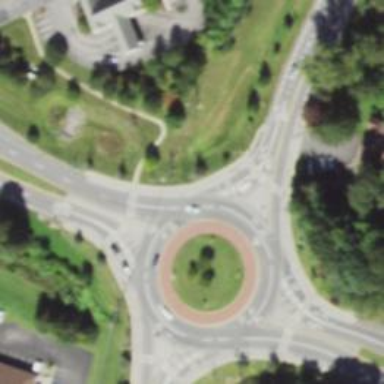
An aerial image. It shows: Roundabout on primary highway with expressway.